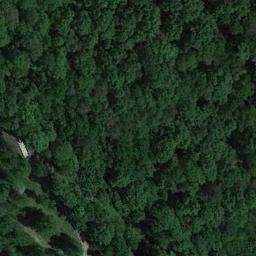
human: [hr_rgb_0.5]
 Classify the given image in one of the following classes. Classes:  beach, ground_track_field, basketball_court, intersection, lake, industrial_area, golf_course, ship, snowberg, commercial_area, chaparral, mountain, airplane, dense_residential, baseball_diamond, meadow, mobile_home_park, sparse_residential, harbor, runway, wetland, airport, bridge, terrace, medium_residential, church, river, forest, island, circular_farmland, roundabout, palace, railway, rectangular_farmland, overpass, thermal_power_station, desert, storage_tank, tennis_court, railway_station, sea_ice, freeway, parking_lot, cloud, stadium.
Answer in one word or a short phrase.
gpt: forest